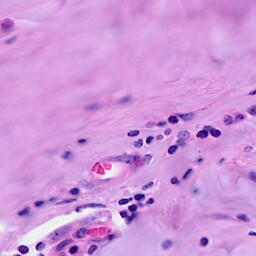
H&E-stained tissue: Breast